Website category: movie
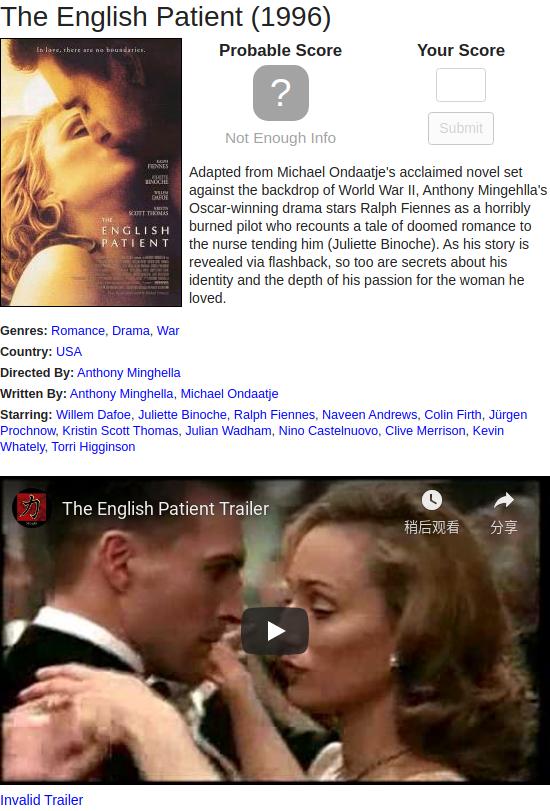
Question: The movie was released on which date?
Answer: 1996

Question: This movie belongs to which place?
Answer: USA

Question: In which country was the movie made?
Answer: USA

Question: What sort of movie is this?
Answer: Romance

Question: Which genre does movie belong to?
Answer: Romance

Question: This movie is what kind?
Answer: Romance

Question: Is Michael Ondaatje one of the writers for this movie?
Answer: yes

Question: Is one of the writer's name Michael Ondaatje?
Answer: yes

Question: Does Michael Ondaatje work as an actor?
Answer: no

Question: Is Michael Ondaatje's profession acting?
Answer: no

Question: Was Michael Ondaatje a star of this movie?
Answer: no

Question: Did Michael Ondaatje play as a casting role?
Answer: no

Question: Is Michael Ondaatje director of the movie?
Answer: no

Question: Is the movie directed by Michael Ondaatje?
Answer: no

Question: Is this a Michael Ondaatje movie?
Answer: no

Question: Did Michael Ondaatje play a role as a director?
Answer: no

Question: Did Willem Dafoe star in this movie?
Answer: yes

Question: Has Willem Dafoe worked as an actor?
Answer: yes

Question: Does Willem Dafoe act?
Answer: yes

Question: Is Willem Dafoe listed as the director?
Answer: no

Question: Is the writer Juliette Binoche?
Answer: no

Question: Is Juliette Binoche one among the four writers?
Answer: no

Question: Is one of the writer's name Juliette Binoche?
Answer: no

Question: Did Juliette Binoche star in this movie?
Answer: yes

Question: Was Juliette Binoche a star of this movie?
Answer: yes

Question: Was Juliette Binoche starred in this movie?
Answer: yes

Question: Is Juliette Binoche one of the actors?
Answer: yes

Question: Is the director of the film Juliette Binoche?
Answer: no

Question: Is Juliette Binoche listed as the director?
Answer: no

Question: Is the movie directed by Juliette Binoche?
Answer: no

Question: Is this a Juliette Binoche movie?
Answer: no

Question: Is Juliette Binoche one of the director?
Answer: no

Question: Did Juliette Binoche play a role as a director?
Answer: no

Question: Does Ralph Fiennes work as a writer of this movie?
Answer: no

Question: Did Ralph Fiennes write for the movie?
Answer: no

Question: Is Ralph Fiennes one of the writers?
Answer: no

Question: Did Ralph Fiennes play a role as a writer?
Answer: no

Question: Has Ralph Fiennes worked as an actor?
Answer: yes

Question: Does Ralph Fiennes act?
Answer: yes

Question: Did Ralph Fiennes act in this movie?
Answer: yes

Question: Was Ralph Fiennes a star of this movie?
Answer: yes

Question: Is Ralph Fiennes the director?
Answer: no

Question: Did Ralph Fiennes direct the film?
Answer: no

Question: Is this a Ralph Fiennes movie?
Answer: no

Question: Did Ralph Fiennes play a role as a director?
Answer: no

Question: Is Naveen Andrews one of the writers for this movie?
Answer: no

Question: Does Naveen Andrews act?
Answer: yes

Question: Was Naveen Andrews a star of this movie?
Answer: yes

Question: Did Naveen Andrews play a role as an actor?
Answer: yes

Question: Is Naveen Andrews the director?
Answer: no

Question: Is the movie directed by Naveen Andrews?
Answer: no

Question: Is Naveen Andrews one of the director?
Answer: no

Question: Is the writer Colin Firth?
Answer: no

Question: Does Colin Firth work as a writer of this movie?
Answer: no

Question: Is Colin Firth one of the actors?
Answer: yes

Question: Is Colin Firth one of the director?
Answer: no

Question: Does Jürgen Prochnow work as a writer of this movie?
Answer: no

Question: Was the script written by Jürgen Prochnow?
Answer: no

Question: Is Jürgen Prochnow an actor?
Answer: yes

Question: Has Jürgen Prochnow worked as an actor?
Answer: yes

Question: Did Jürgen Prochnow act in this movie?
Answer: yes

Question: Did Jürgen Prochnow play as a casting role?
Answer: yes

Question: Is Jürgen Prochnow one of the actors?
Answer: yes

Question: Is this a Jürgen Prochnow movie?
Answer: no